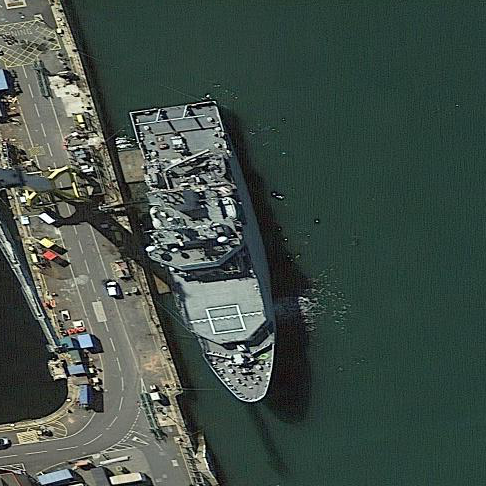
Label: combat